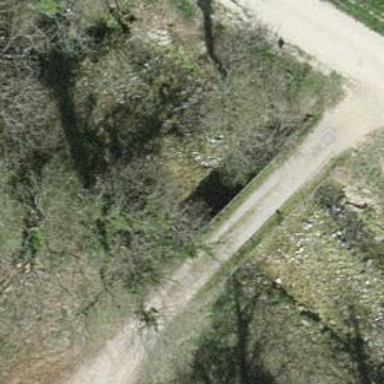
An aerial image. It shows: Track road with unpaved surface crossing bridge.